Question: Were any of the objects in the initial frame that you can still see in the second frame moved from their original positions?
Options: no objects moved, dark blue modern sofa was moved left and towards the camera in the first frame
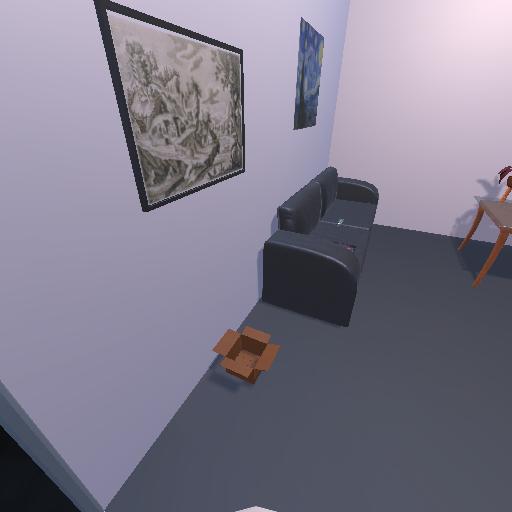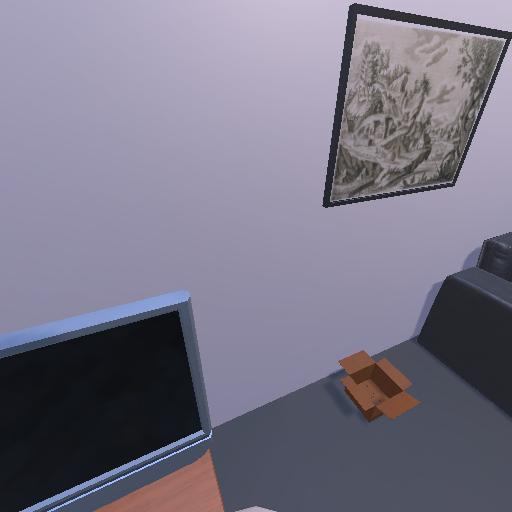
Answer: no objects moved